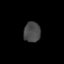
Tissue: prostate
Cell type: Epithelial cells
Senescence score: 0.3101
Nuclear area (px): 333
Mean DAPI intensity: 72.153